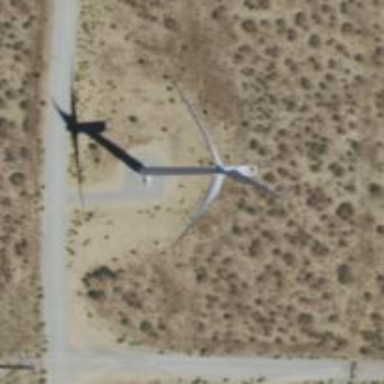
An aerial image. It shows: Wind generator with horizontal axis. The wind turbine is from Vestas.